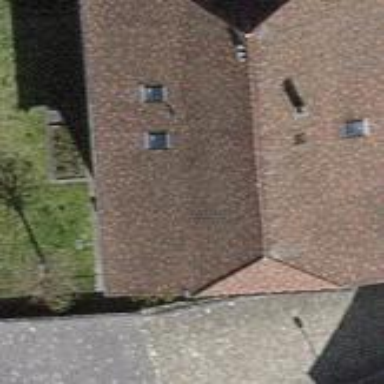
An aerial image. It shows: Building with half-hipped roof.